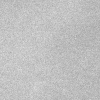
Atmospheric dust classification: dusty